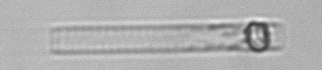
Label: Dactyliosolen_blavyanus